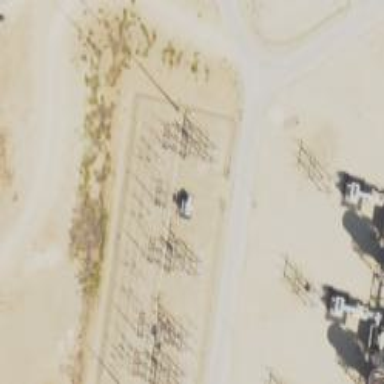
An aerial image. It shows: Switch used for power control.